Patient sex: F
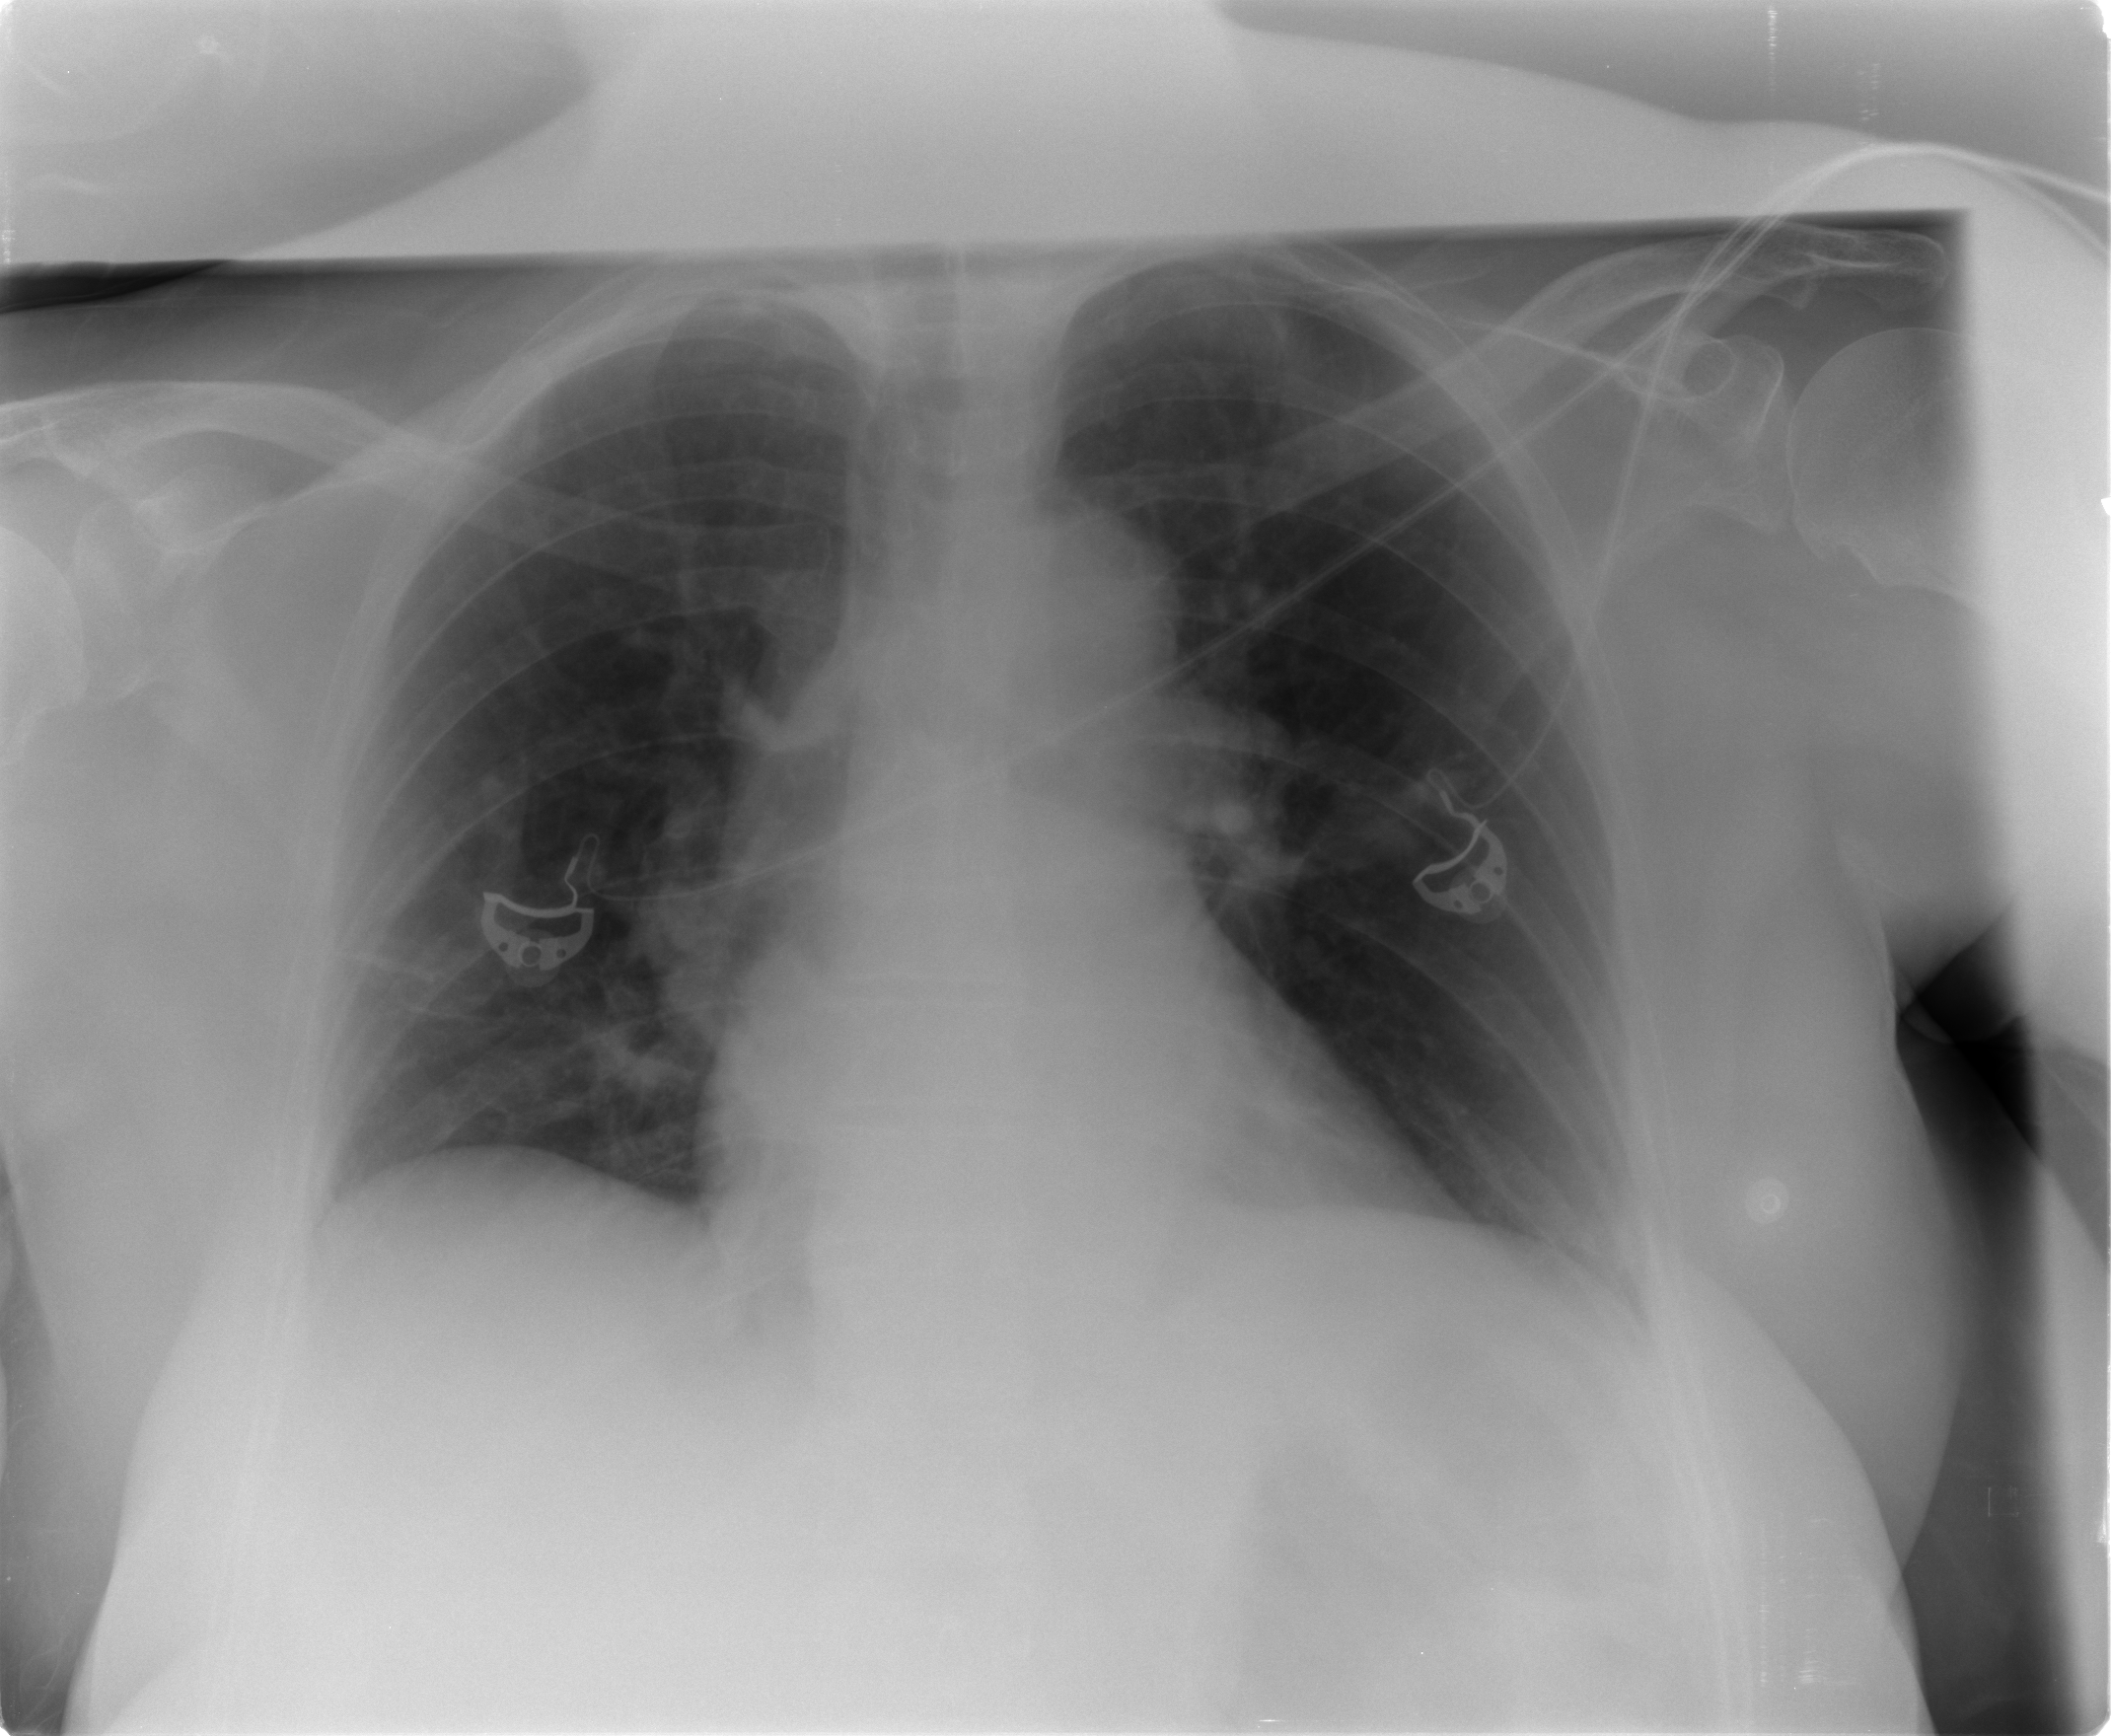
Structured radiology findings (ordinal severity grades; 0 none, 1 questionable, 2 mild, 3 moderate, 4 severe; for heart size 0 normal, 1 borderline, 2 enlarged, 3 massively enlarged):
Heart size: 0
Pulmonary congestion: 2
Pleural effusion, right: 0
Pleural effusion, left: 1
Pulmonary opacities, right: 0
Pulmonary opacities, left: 0
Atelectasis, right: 2
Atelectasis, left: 0